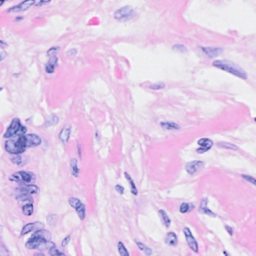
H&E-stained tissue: Breast